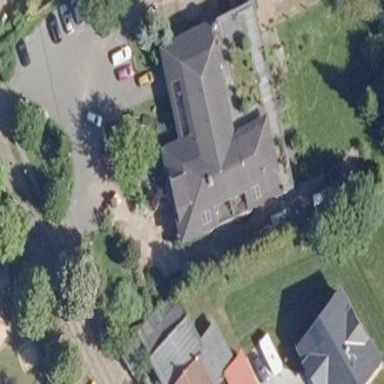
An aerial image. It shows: Veterinary building.